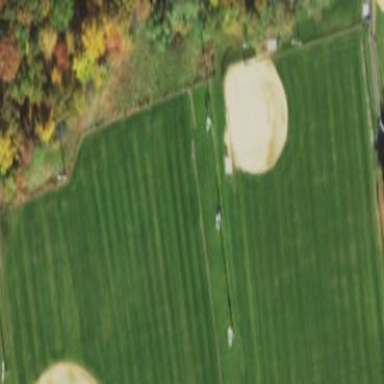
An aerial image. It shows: Baseball pitch for leisure land.